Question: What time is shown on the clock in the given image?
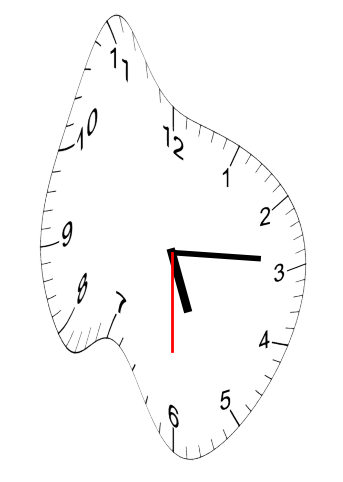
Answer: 05:14:30